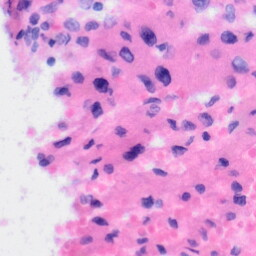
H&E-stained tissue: Liver